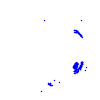
Particle: electron